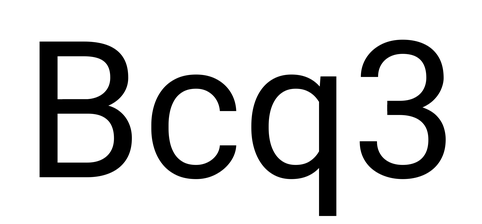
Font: Roboto_Regular